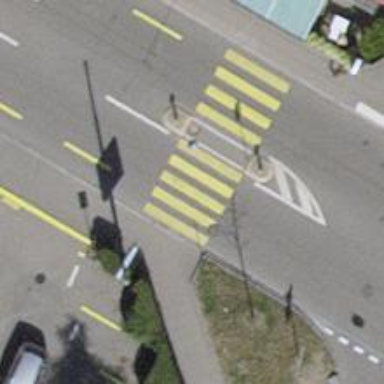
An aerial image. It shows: Marked road crossing with pedestrian island.